Question: I am using Qt Designer, and I would like to move a couple of top-level widgets into a horizontal layout.
I have dragged a "Horizontal Layout" object into the form. I am now attempting to drag the desired widgets into the layout.
Unfortunately, the new Horizontal Layout widget is infinitely thin:

... and I cannot drag my "Import Progress" label widget or my progress bar widget into the new horizontal layout widget.
Note that when I attempt to drag the desired widgets over the new horizontal layout widget, Qt Designer does not do anything useful for me in terms of expanding the drop region to make the horizontal widget available as a drop target. So I'm stuck.
How do I add widgets to an infinitely-thin layout widget in Qt Designer?
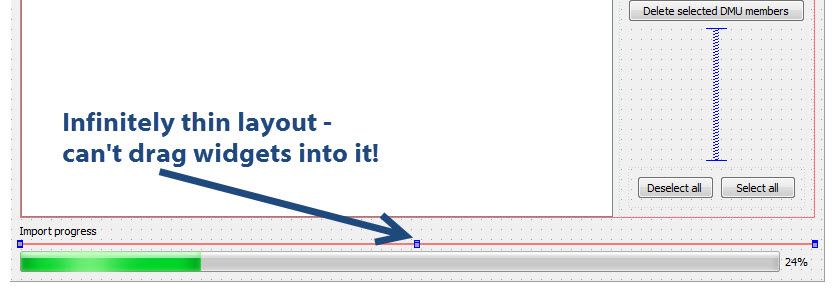
Answer: Select the layout, and then drop the widget onto the corresponding selected item in the Object Inspector pane. If you find it tricky to select the layout on the actual form, you can also select it via the Object Inspector pane.